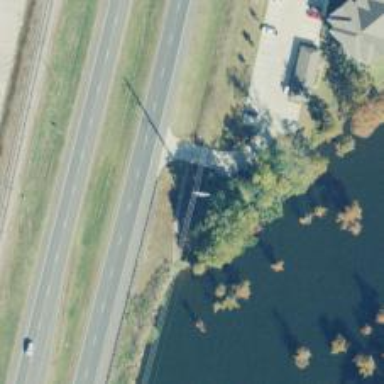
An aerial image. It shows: Power pole.